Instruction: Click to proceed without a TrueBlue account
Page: checkout
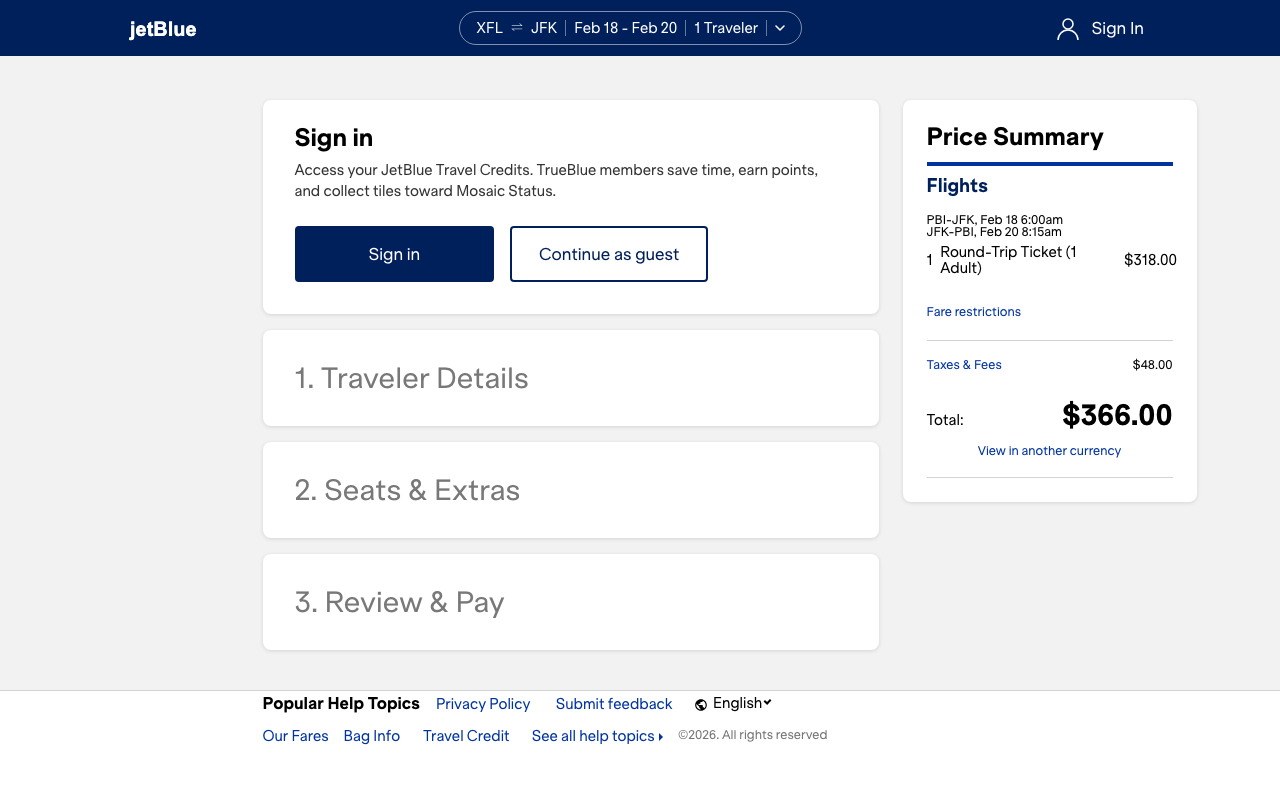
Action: click